Interaction volume radius: 10 \u00c5
Interaction volume height: 50 \u00c5
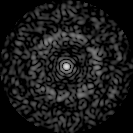
Disorder parameter: 0.8396